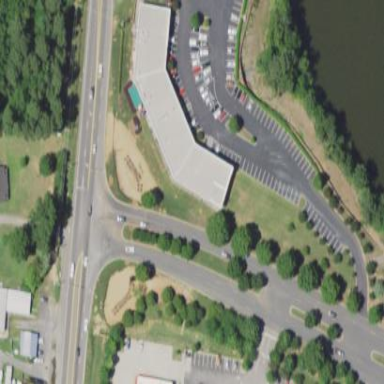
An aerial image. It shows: Retail building.